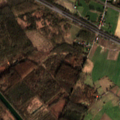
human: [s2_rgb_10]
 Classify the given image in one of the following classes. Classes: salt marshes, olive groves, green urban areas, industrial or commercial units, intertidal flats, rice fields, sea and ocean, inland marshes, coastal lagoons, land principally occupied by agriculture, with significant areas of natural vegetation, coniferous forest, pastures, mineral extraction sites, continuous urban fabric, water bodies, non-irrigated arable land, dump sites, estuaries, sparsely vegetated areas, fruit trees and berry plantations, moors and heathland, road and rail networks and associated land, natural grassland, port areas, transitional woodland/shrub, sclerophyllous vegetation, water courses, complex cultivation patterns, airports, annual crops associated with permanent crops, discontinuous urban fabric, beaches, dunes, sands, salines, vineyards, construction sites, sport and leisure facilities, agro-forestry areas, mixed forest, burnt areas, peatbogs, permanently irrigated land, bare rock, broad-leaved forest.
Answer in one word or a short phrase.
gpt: discontinuous urban fabric, non-irrigated arable land, pastures, land principally occupied by agriculture, with significant areas of natural vegetation, broad-leaved forest